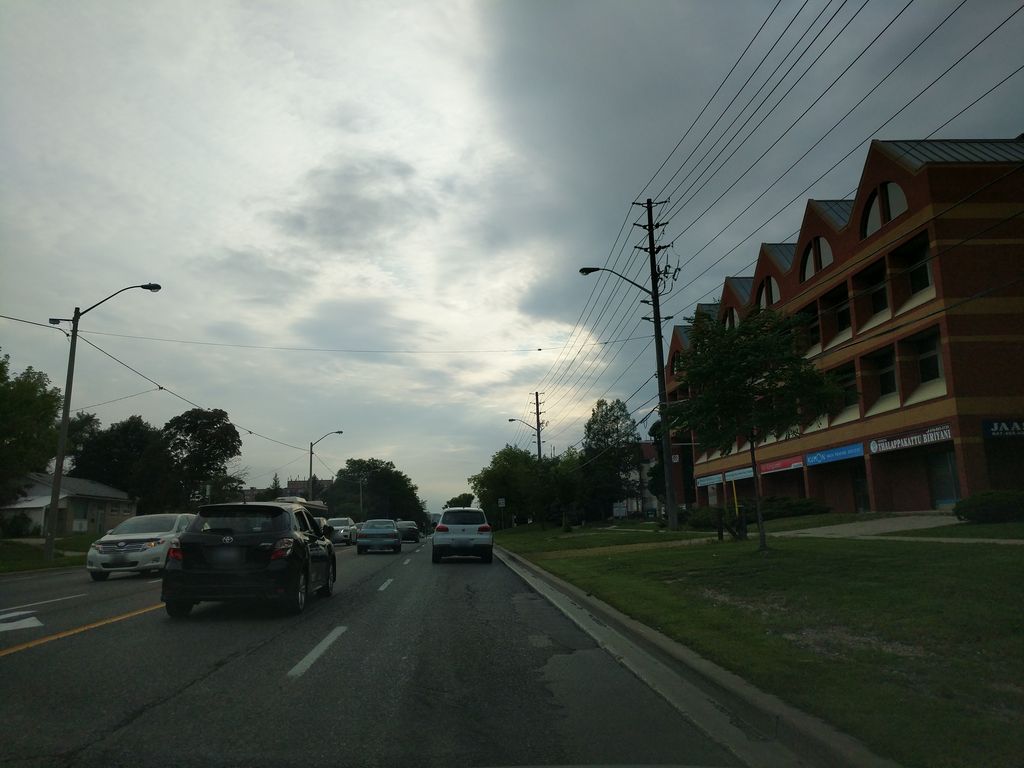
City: toronto